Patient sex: M
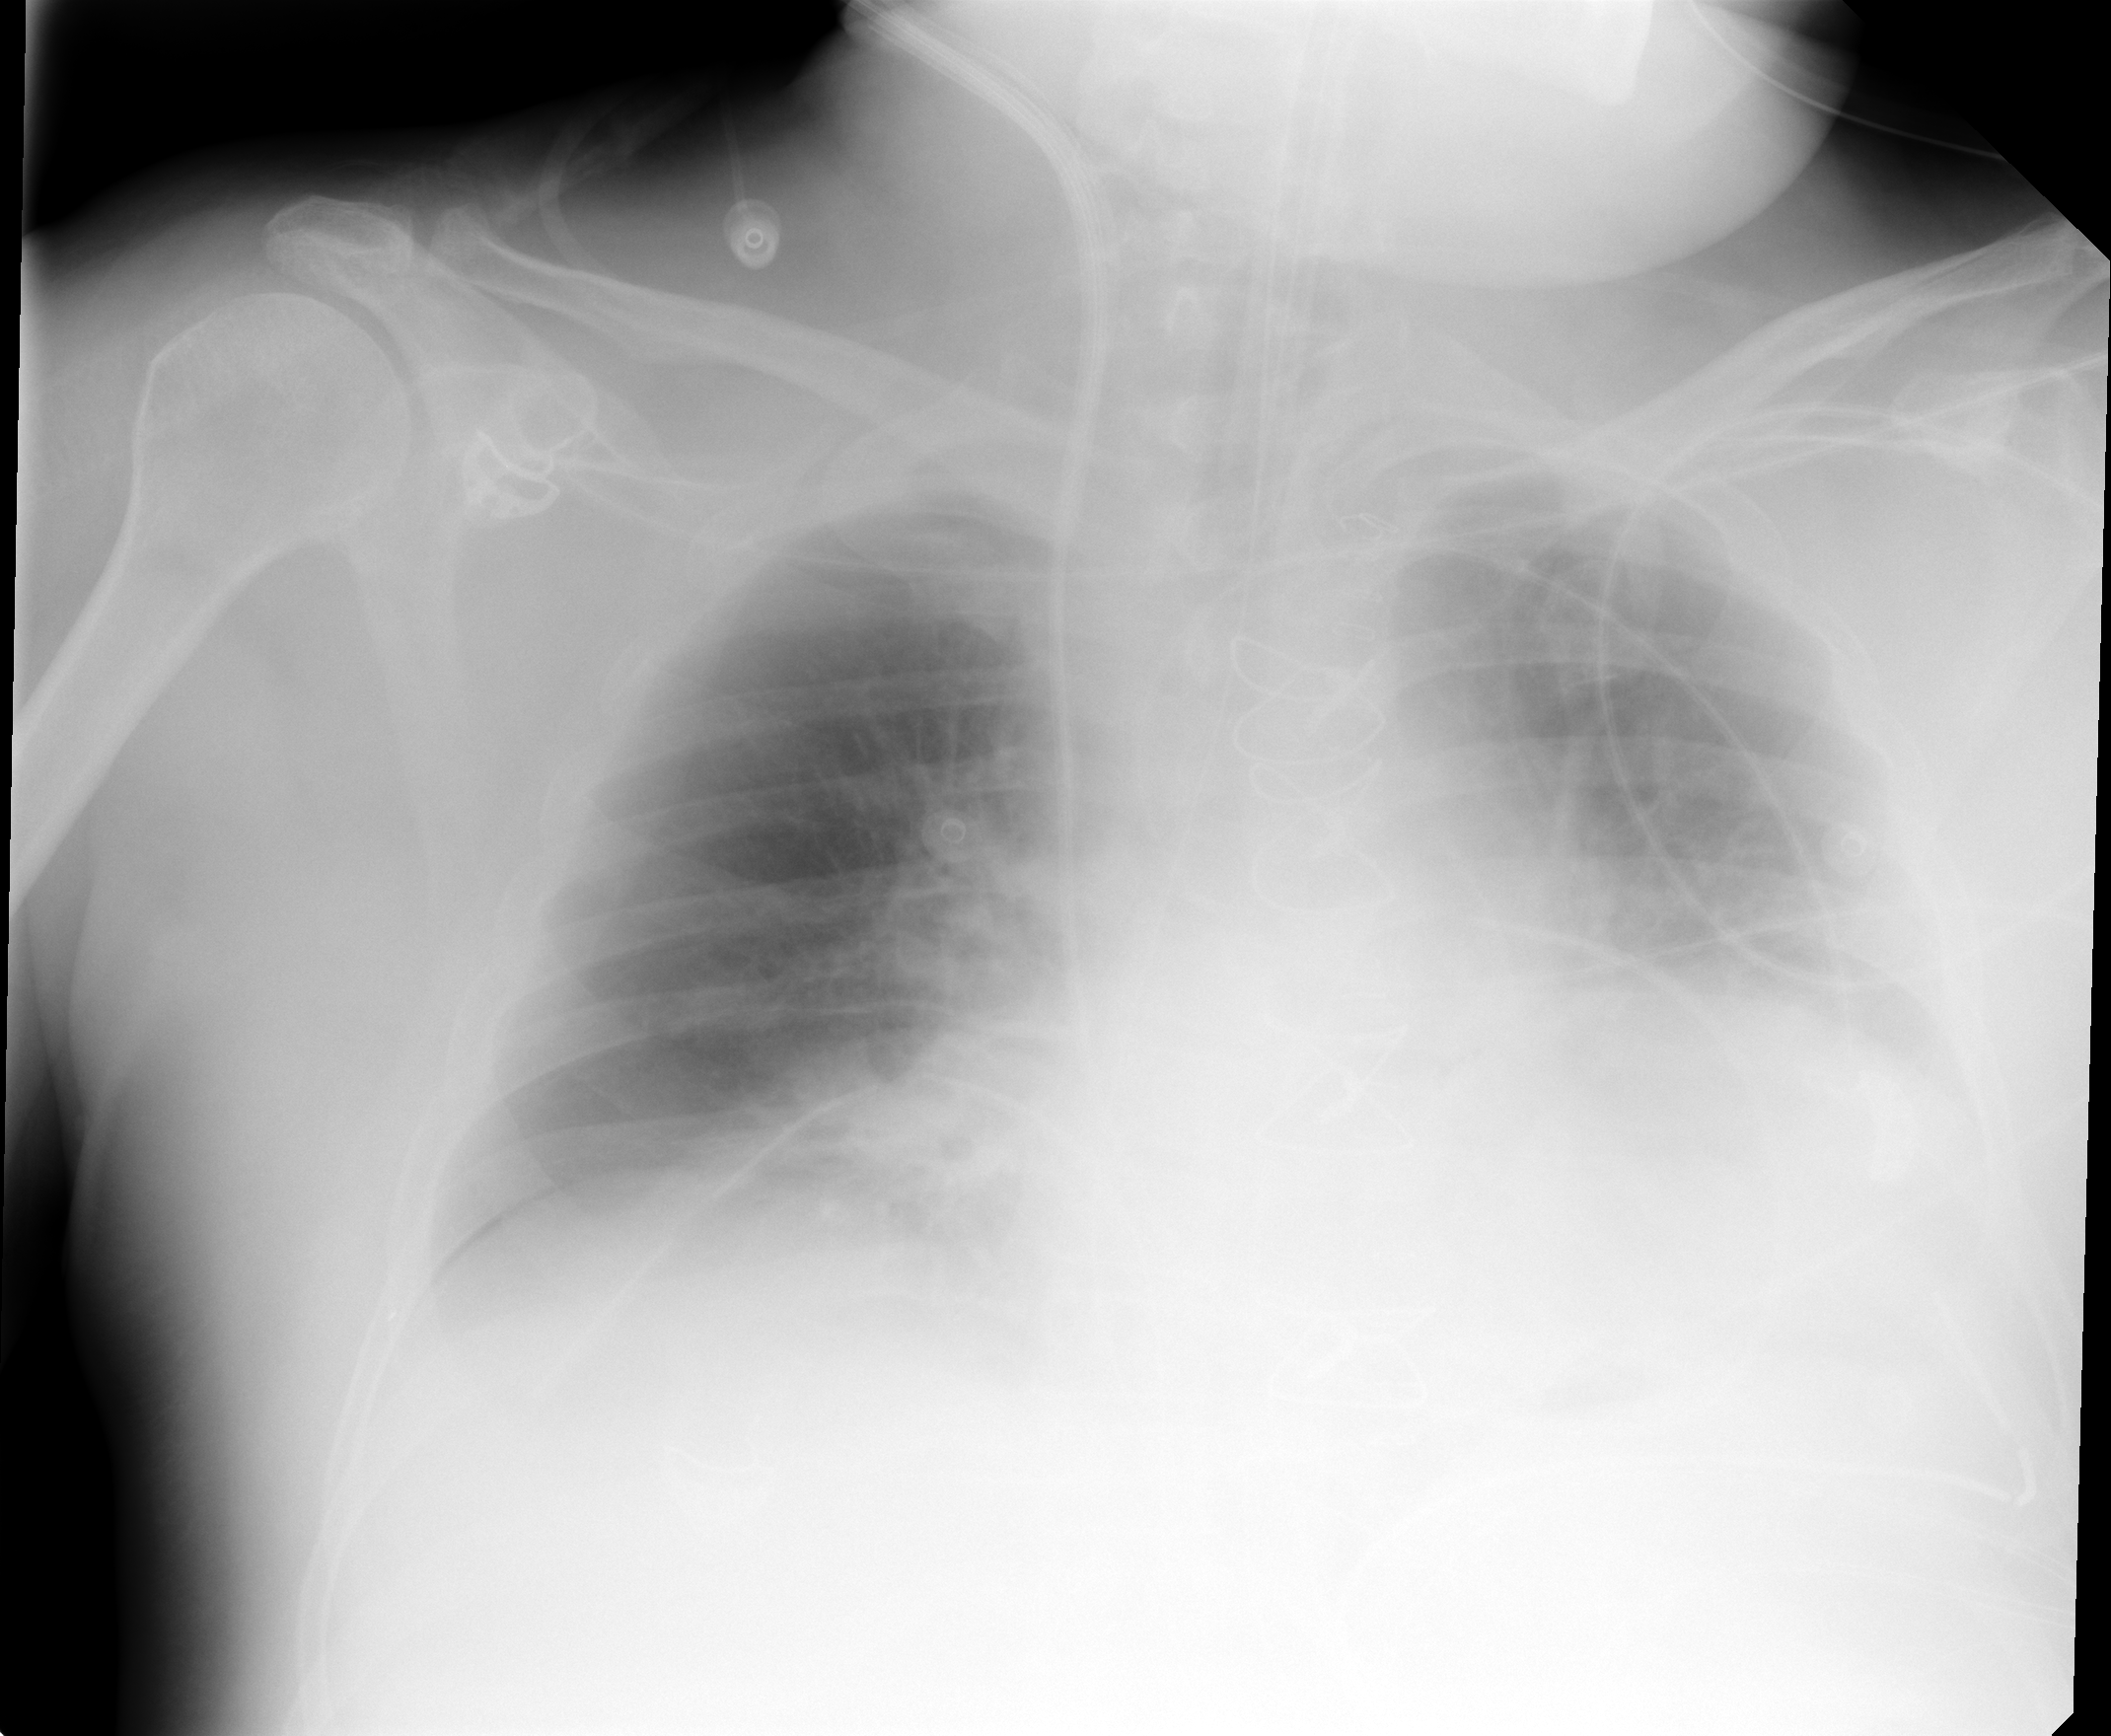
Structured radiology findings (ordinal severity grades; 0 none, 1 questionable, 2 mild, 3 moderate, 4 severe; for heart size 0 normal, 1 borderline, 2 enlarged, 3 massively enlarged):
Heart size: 2
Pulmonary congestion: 2
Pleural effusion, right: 0
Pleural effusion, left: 2
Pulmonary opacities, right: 0
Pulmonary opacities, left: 0
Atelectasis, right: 2
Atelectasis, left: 2